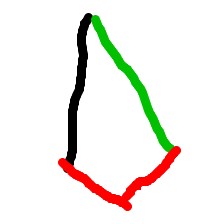
Shape: kite